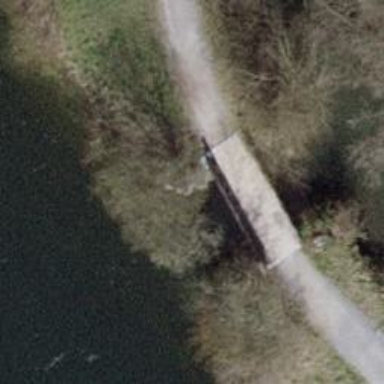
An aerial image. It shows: Footway on bridge with grade 2 tracktype.